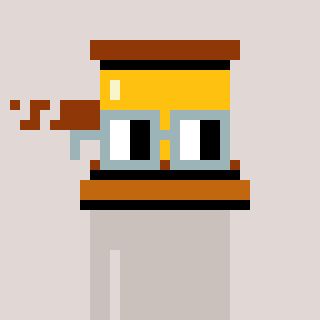
a pixel art character with square dark gray glasses, a gavel-shaped head and a foggrey-colored body on a warm background